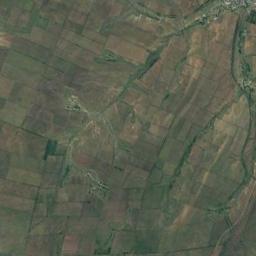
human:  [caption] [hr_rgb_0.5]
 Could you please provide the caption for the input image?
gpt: There are some green and bare rectangular farmland .

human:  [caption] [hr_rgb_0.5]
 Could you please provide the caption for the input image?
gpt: Many dense green and tan mixed rectangular farms of different sizes .

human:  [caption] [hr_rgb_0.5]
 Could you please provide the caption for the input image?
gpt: Lots of khaki rectangular farmlands of different sizes are on the ground and some churches go through the farmlands .

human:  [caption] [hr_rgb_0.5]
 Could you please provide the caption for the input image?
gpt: There are many rectangular farmlands of different shades .

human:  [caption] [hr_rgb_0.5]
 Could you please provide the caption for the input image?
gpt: There are many brown rectangular farmlands .